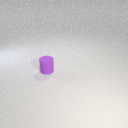
small purple rubber cylinder